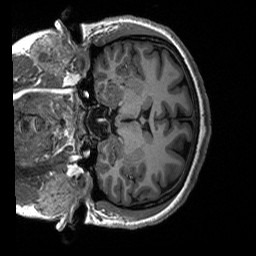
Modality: T1w
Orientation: coronal
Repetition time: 8 s
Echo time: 0.066 s